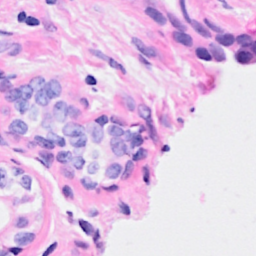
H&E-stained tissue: Breast